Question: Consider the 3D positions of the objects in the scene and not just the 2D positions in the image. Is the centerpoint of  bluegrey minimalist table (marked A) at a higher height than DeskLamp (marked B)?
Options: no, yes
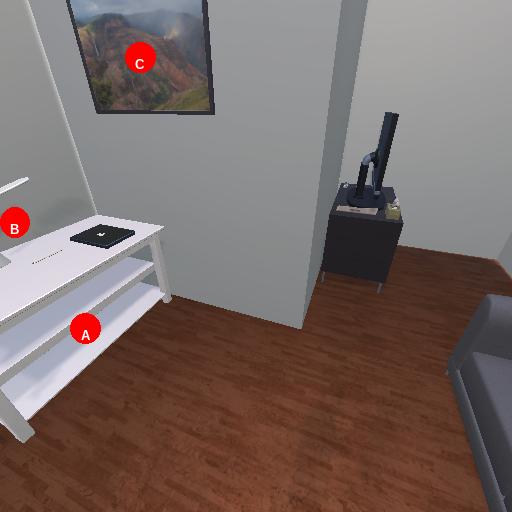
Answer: no